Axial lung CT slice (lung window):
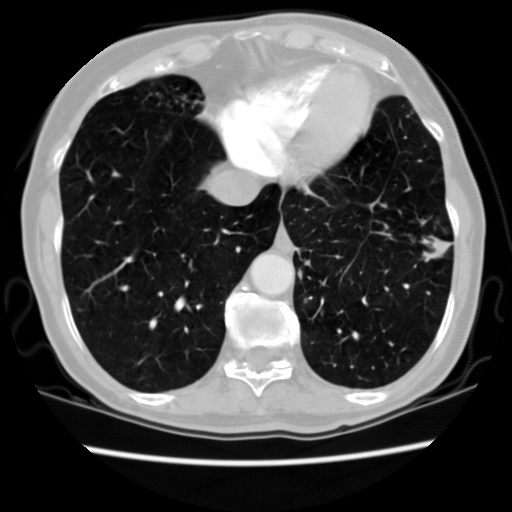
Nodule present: no